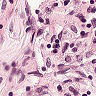
Metastatic tissue present: no